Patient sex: F
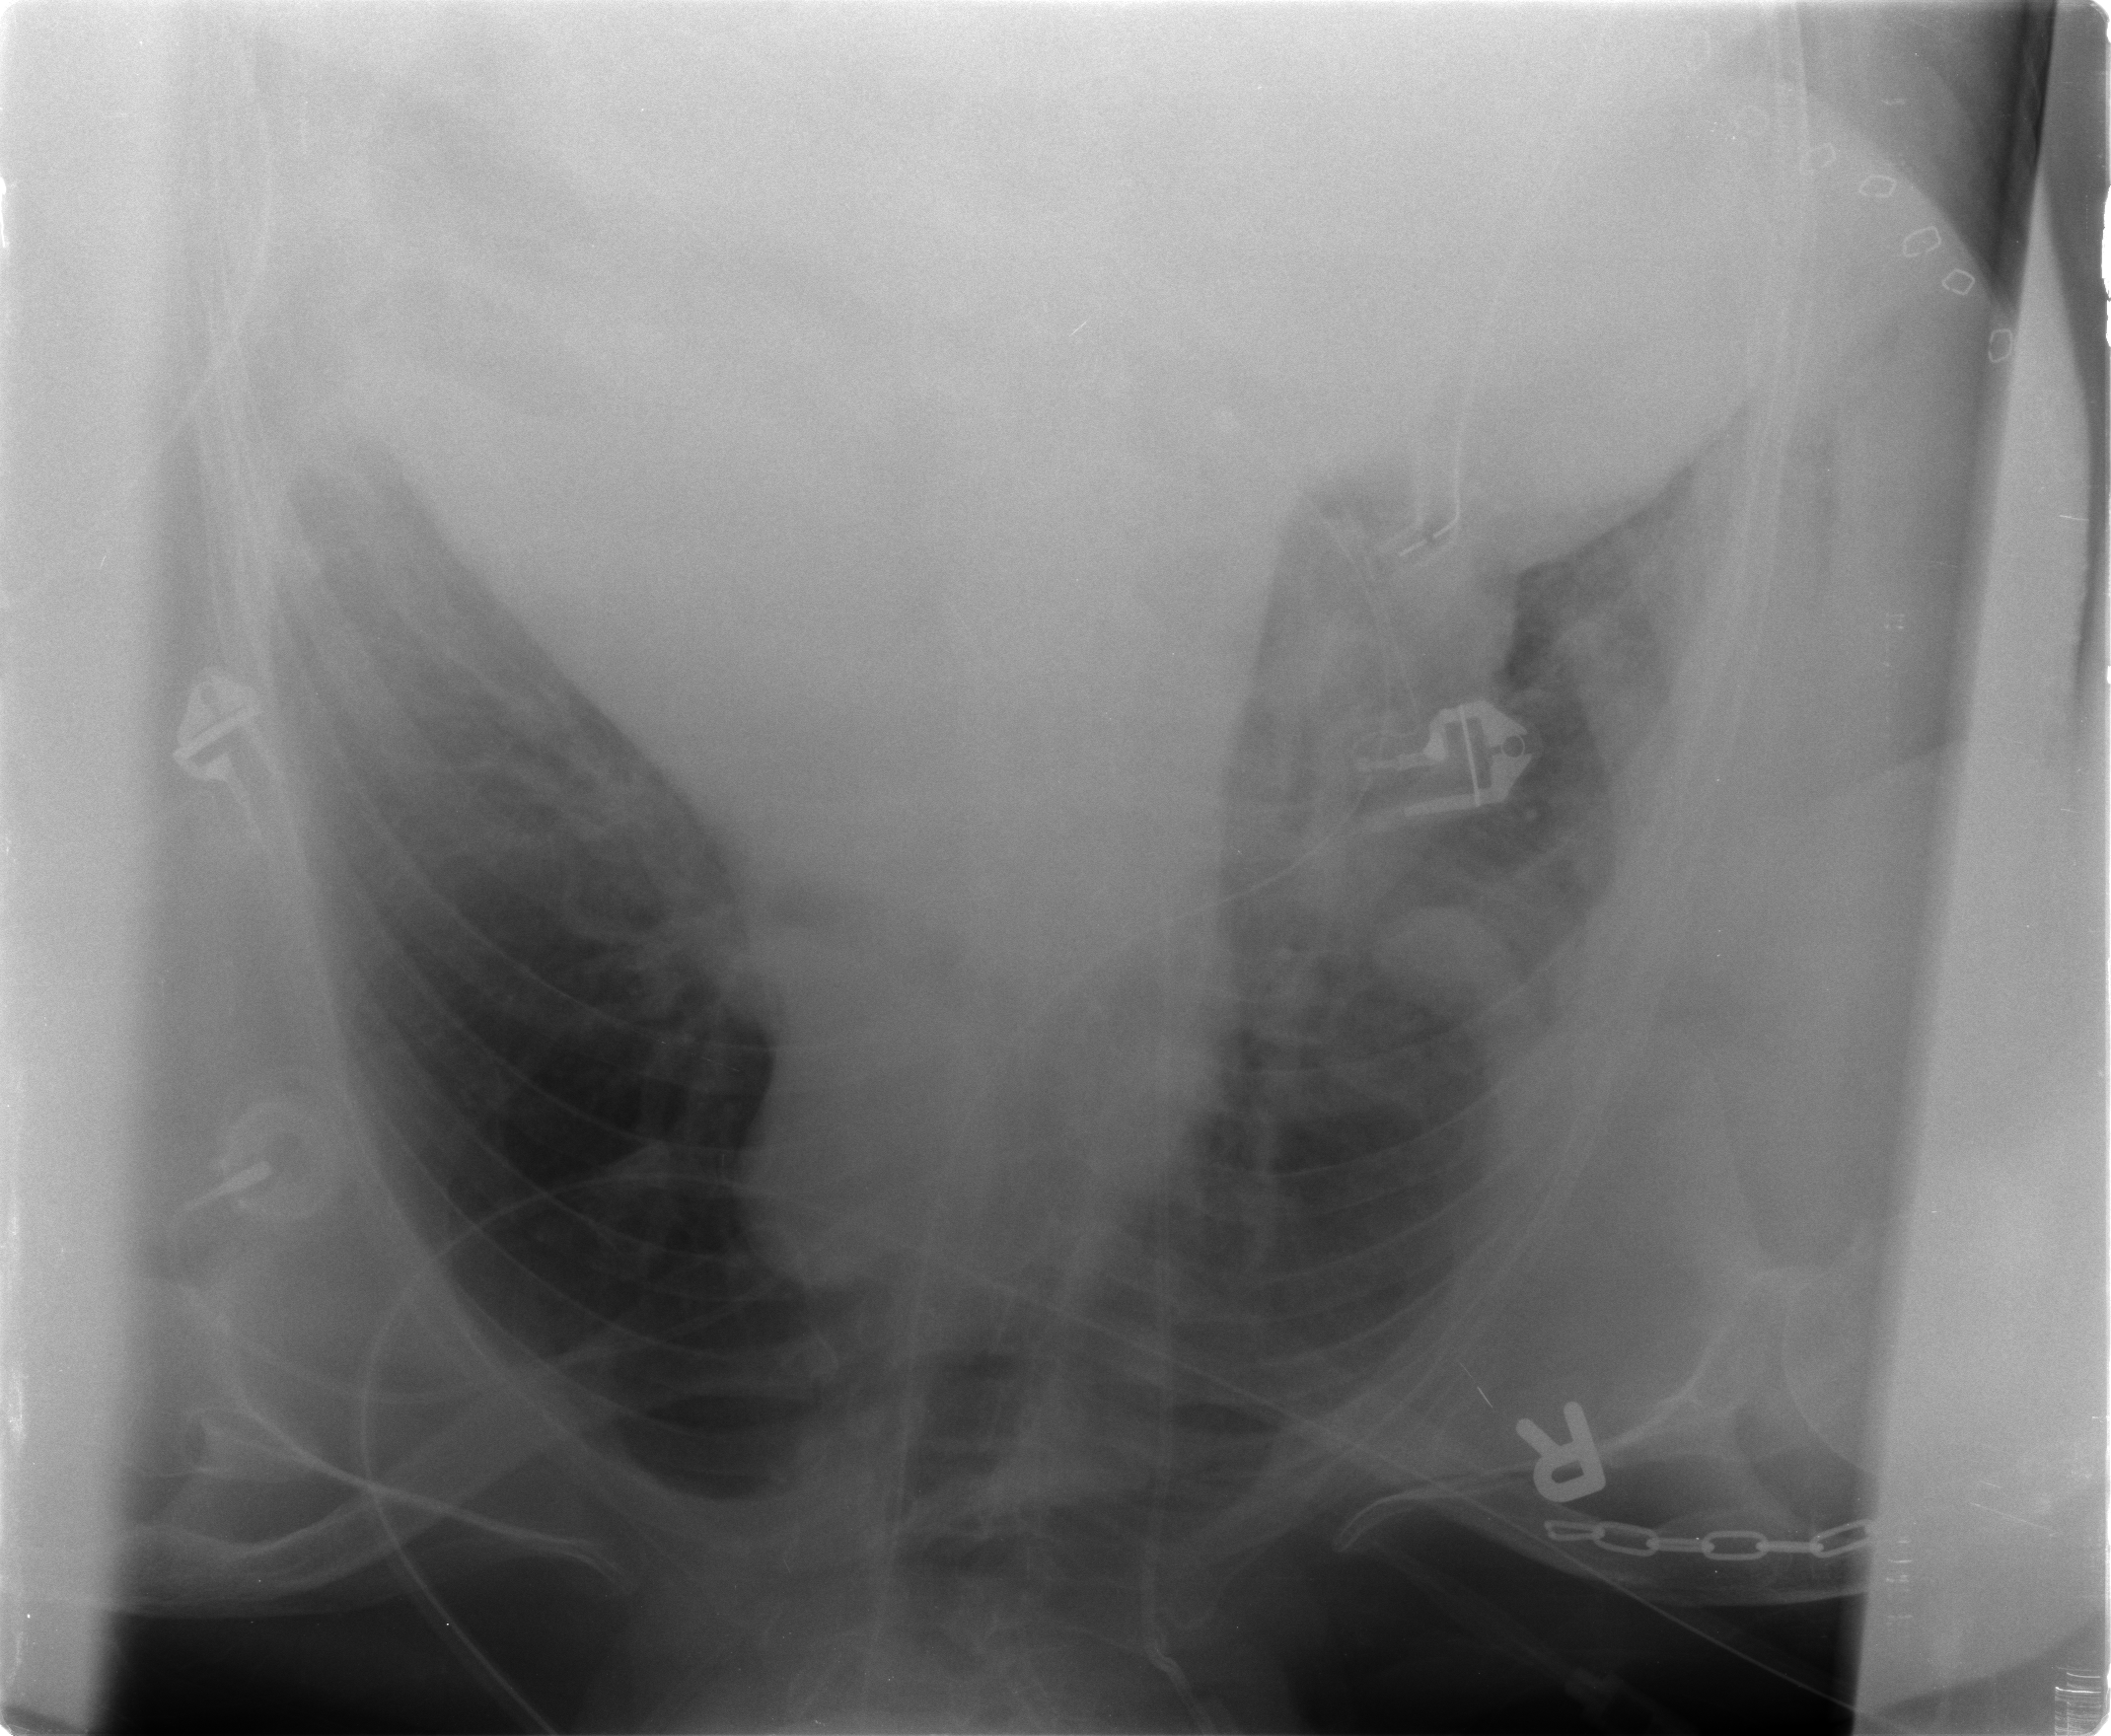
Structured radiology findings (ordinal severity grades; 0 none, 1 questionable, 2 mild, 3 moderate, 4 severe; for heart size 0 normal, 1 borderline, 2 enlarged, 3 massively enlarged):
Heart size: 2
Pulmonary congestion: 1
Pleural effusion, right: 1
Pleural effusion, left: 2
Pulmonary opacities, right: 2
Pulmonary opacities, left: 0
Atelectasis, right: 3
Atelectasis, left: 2